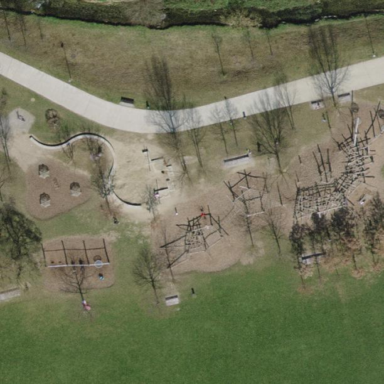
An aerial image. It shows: Playground area for leisure land.